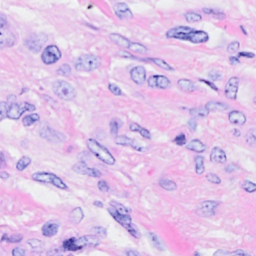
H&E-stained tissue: Breast